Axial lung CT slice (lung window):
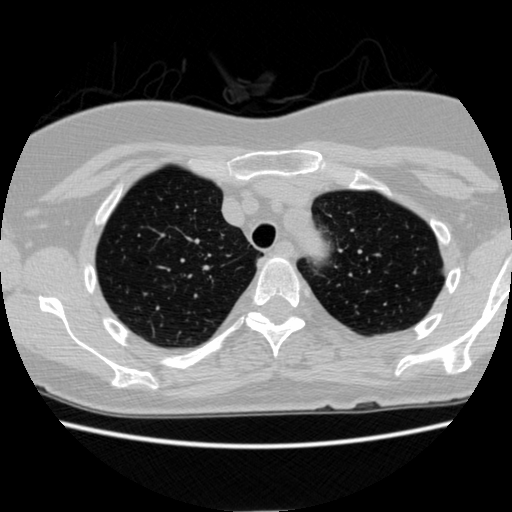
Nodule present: no